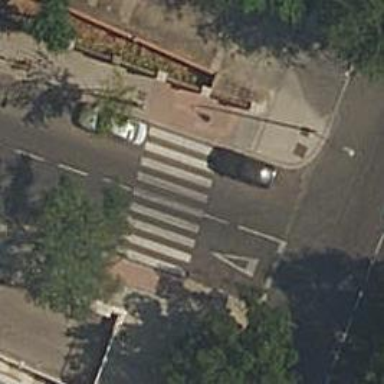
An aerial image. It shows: Footway with zebra crossing.